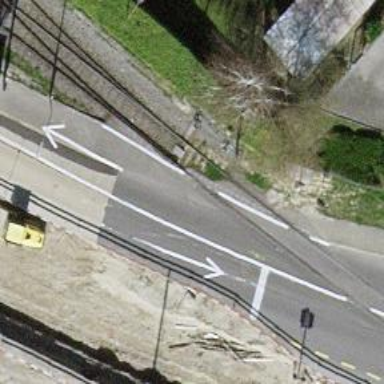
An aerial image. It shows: Railway switch.